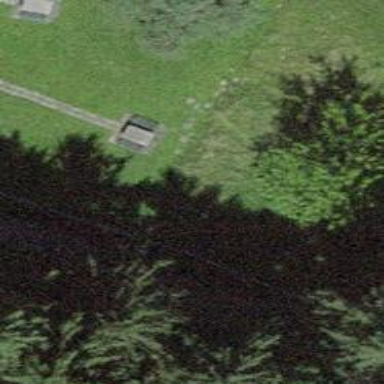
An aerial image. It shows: Picnic table located in leisure land area.